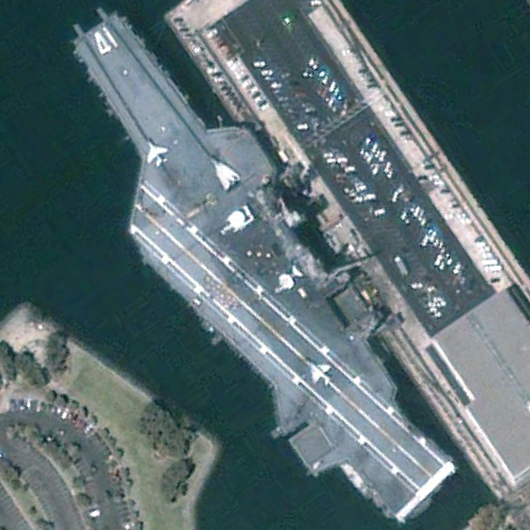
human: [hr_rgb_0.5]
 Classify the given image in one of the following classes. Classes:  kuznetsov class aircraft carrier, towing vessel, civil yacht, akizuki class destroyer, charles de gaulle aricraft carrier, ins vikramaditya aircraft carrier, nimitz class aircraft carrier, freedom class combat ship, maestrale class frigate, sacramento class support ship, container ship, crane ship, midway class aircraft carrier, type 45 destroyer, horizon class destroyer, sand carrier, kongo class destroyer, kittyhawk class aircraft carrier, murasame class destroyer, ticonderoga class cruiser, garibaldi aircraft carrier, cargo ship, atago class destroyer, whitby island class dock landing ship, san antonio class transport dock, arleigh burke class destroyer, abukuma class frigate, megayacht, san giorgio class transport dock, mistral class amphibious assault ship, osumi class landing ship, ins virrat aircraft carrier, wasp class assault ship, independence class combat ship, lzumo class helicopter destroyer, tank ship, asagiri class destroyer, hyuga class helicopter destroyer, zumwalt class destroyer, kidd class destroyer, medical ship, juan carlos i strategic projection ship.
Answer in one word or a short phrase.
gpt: Midway class aircraft carrier